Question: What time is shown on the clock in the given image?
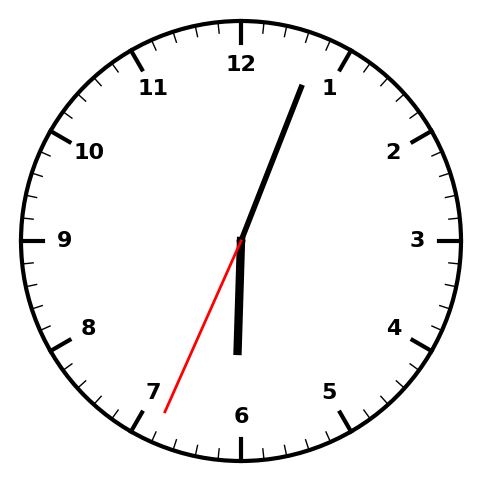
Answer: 06:03:34